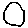
Label: circle